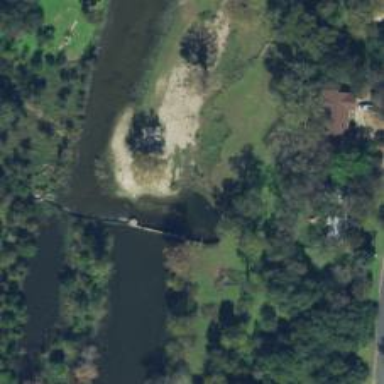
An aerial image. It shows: Weir along the waterway.